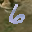
Label: 6